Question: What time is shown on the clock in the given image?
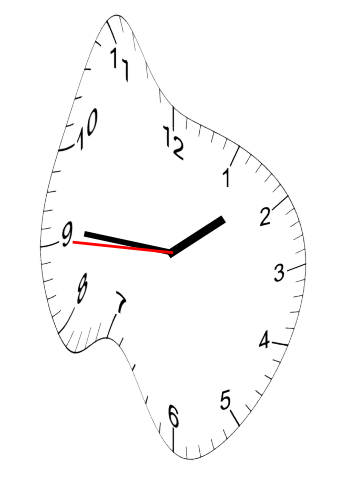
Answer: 01:45:45